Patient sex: M
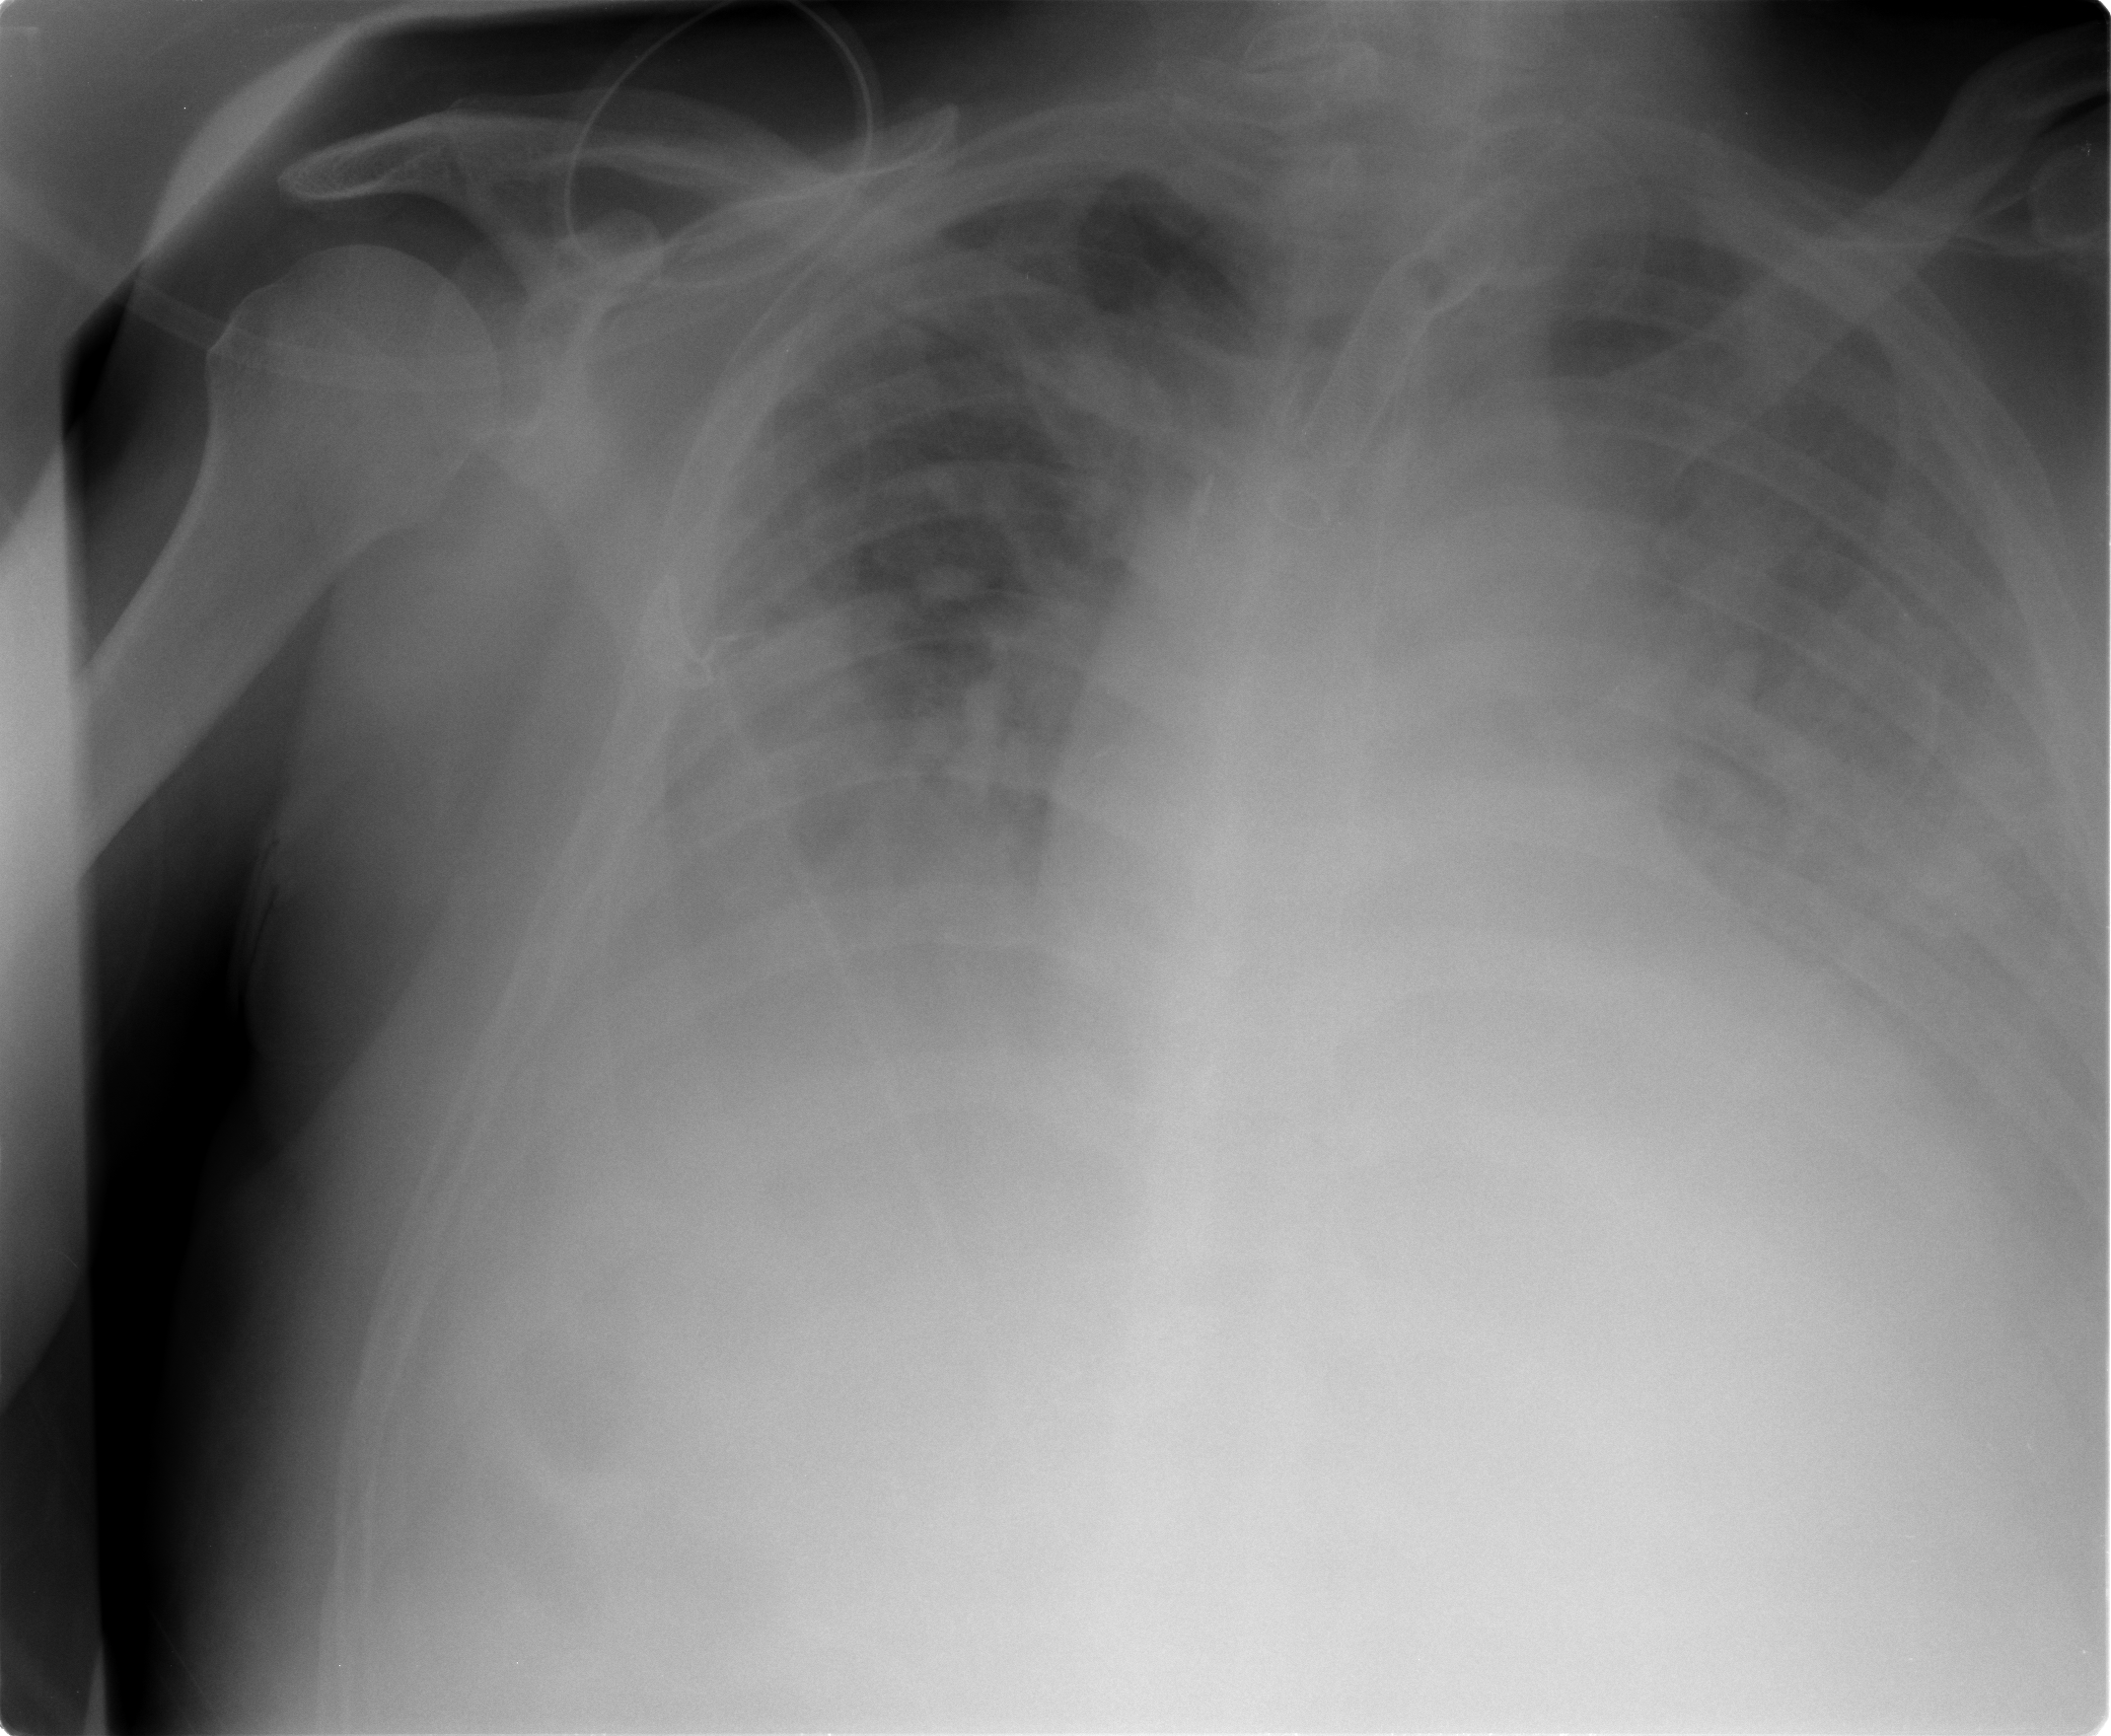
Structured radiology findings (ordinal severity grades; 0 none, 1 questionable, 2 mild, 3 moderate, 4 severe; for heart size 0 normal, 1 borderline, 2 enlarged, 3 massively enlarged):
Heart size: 2
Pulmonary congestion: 3
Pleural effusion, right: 3
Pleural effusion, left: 3
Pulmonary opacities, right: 3
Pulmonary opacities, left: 3
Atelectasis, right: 2
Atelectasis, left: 2